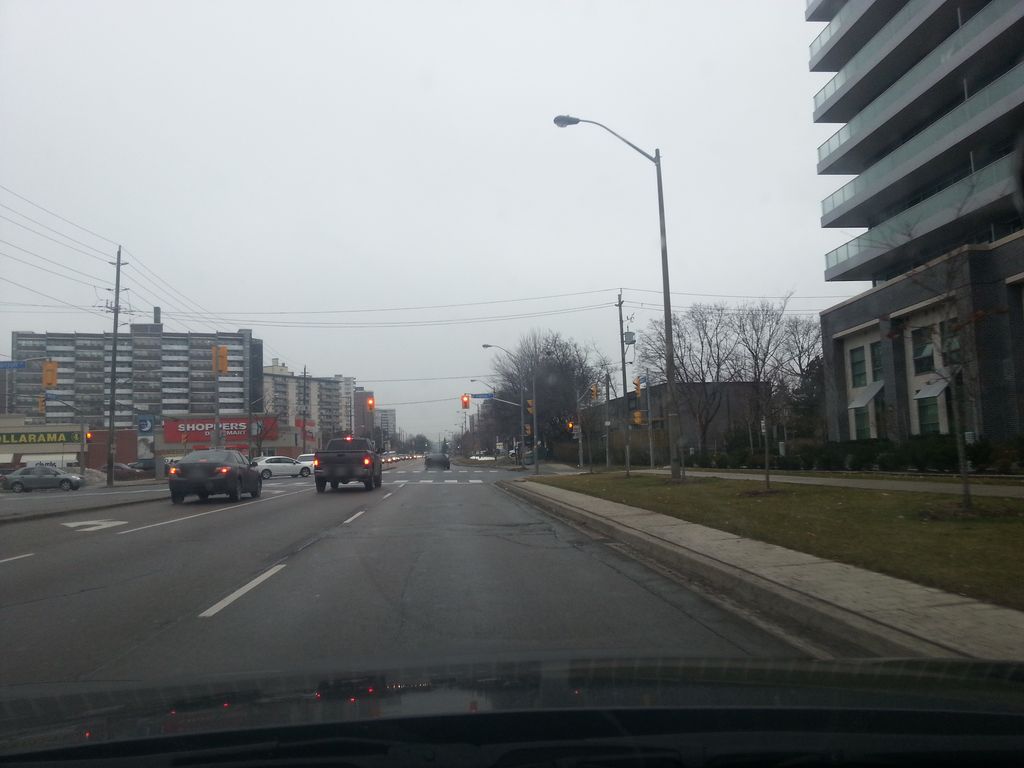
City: toronto